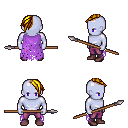
a pixel art fantasy rpg character, male body template, dark elf, purple skin, maroon tattered cape, magenta pants, blonde long mohawk hairstyle, maroon shoes, spear, four views (front, back, left, right), 2x2 character sprite sheet, small pixel art, hard edges, no anti-aliasing